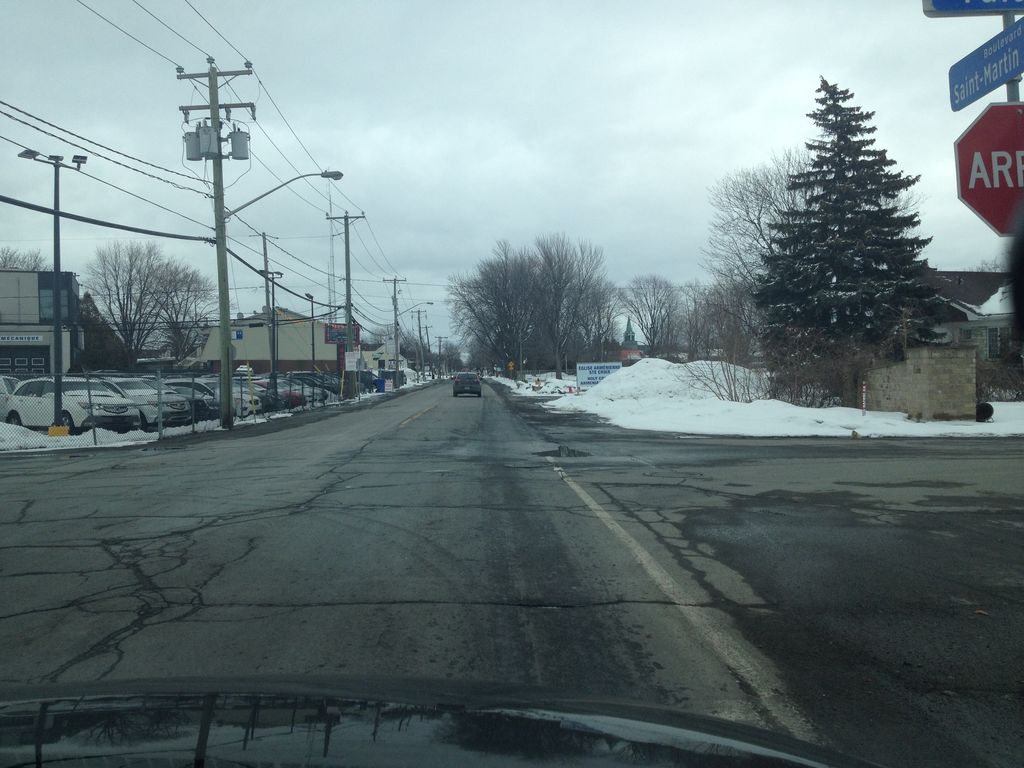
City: montreal